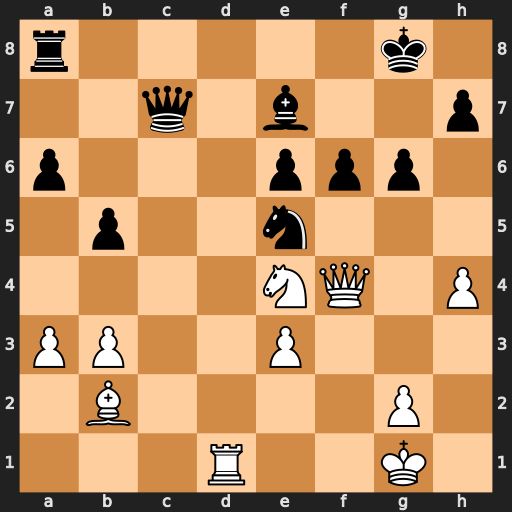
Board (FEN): r5k1/2q1b2p/p3ppp1/1p2n3/4NQ1P/PP2P3/1B4P1/3R2K1
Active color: w
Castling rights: -
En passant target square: -
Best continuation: Nxf6+ Bxf6 Qxf6